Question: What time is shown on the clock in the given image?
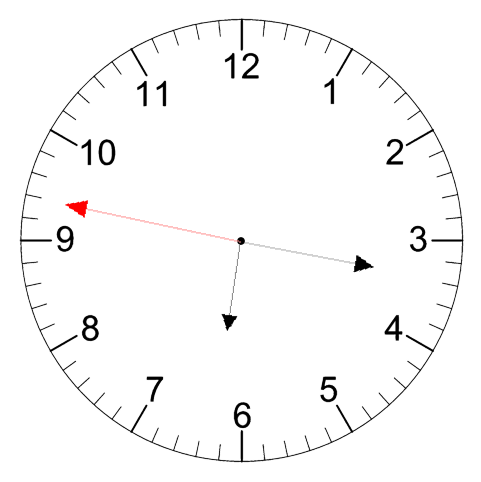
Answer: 06:16:47